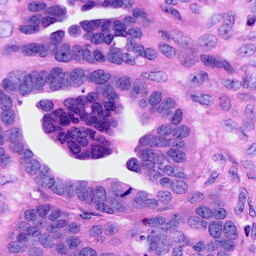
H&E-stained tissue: Ovarian